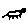
Label: cat